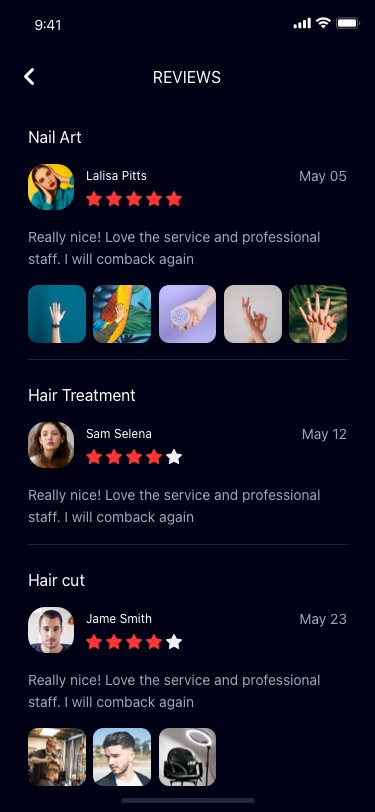
Text in this UI design:
REVIEWS
Lalisa Pitts
Nail Art
May 05
Really nice! Love the service and professional staff. I will comback again
Jame Smith
Hair cut
May 23
Really nice! Love the service and professional staff. I will comback again
Sam Selena
Hair Treatment
May 12
Really nice! Love the service and professional staff. I will comback again